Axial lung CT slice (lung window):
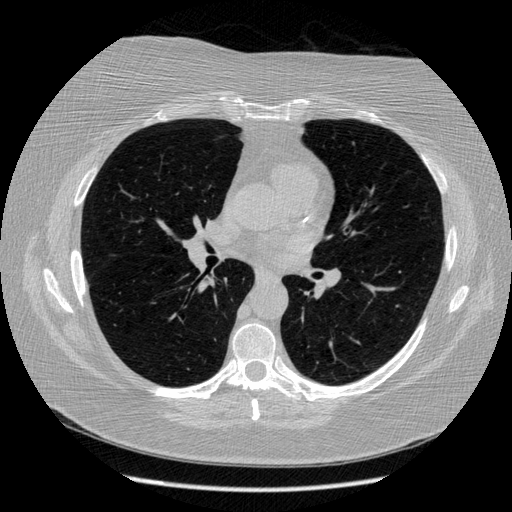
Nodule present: no